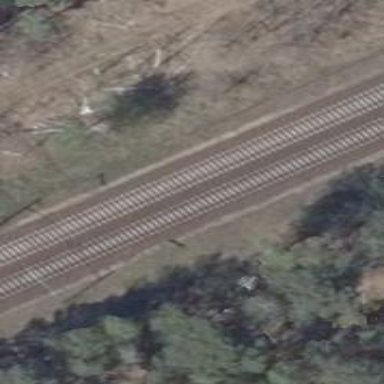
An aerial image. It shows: Railway signal.